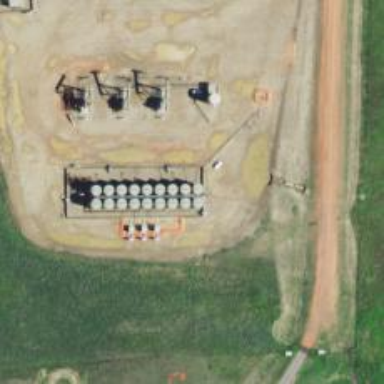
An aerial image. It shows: Storage tank that is man-made.